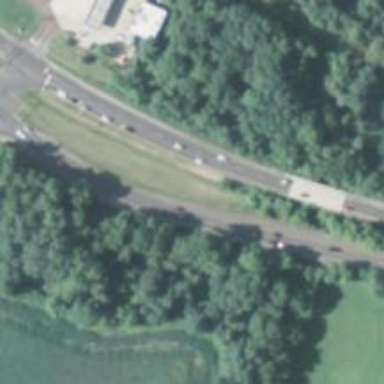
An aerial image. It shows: Trunk highway with expressway features.